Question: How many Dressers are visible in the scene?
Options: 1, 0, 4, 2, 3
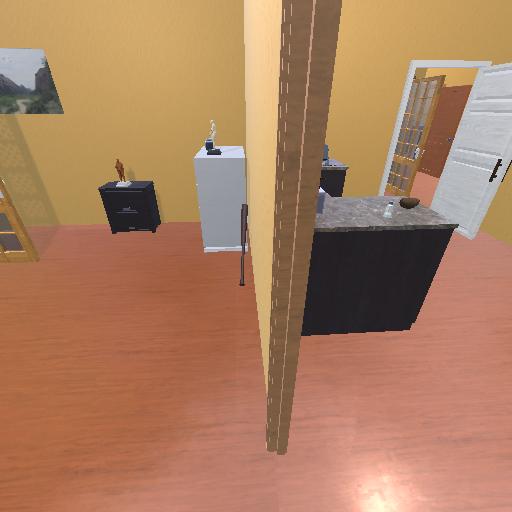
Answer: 1